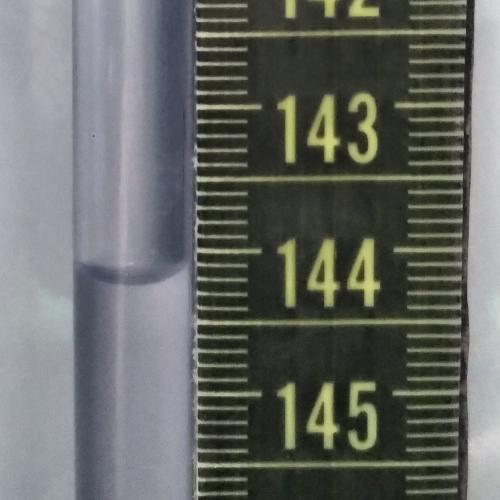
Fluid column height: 144.2 cm